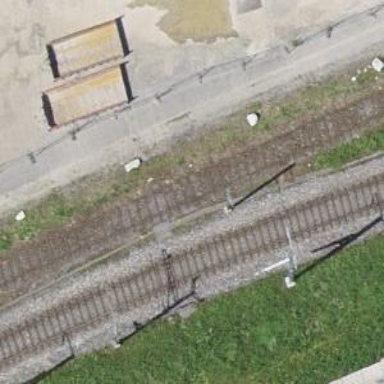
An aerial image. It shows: Railway yard with one track.